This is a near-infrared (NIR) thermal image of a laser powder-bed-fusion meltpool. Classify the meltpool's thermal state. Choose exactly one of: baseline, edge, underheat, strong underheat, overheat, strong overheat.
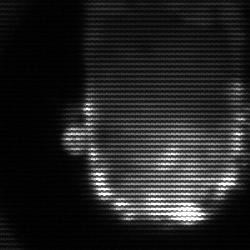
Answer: baseline